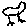
Label: bird